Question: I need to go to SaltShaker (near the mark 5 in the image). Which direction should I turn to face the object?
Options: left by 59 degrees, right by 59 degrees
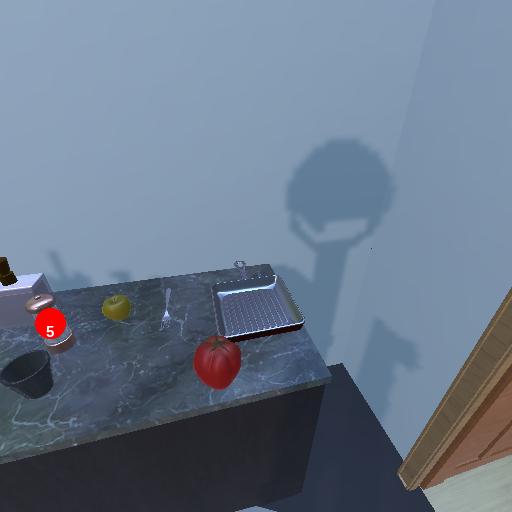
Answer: left by 59 degrees